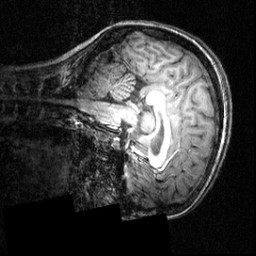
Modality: T1w
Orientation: sagittal
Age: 19
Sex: female
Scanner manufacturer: siemens
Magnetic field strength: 3.951 T
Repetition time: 1.5 s
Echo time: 0.00335 s